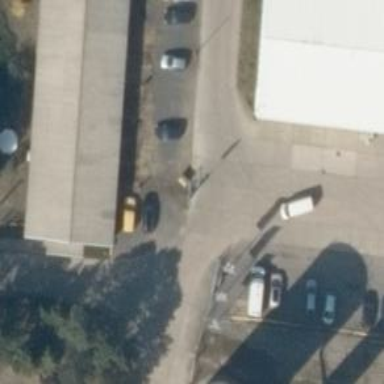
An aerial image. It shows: Alley classified as service road.